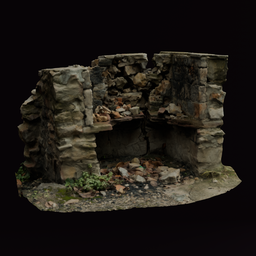
Label: architecture